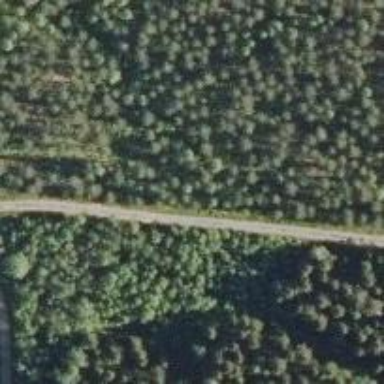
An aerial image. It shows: Simple road.